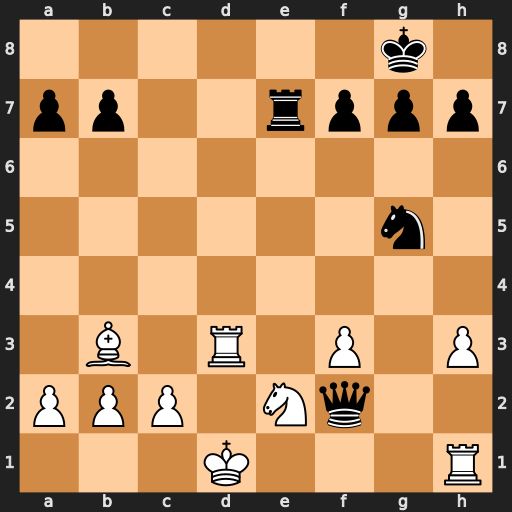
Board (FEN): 6k1/pp2rppp/8/6n1/8/1B1R1P1P/PPP1Nq2/3K3R
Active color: w
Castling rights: -
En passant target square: -
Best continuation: Rd8+ Re8 Rxe8#